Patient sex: M
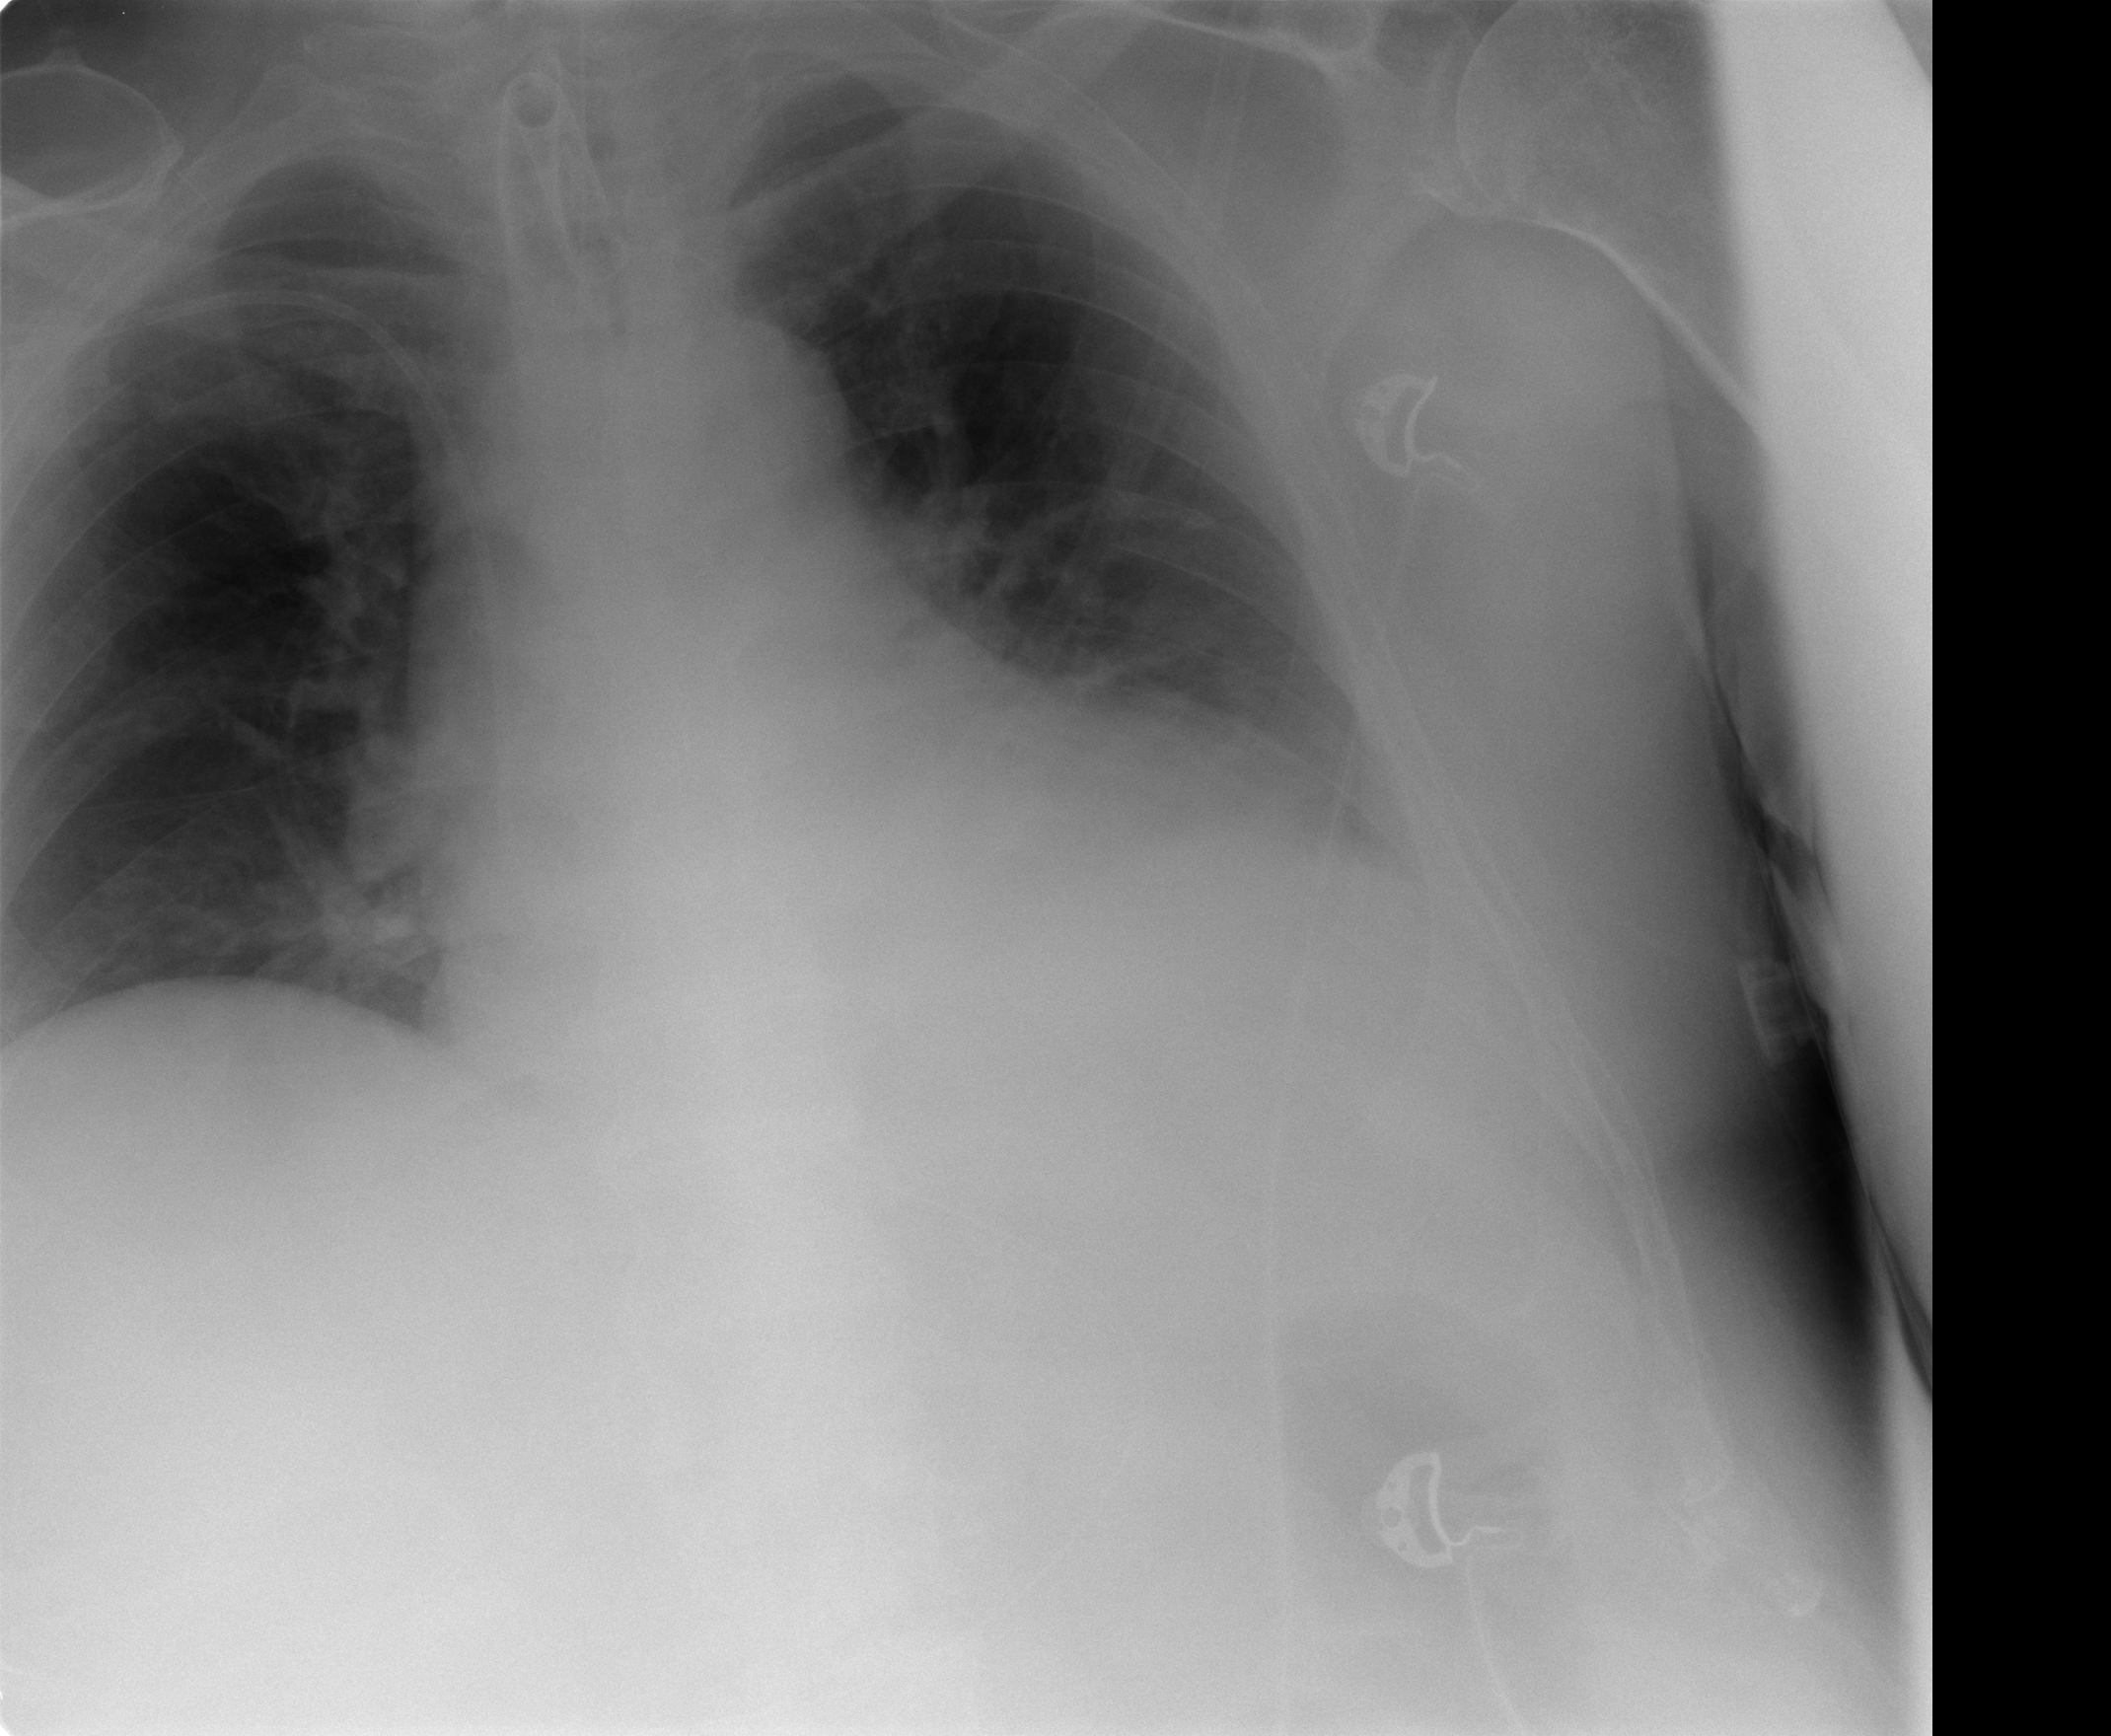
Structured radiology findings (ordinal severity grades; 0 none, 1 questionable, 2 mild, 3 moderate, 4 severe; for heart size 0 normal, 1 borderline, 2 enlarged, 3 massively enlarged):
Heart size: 2
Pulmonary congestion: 0
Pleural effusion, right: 2
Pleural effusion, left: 2
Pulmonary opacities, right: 0
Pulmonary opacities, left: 0
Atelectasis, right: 0
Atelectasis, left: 2